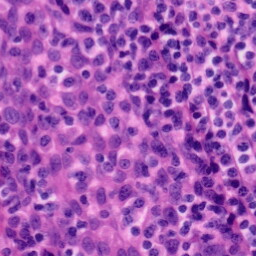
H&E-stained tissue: Tonsil